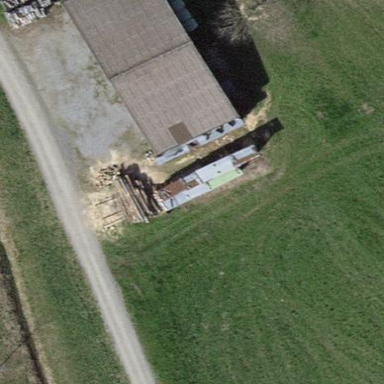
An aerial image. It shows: Farm building.